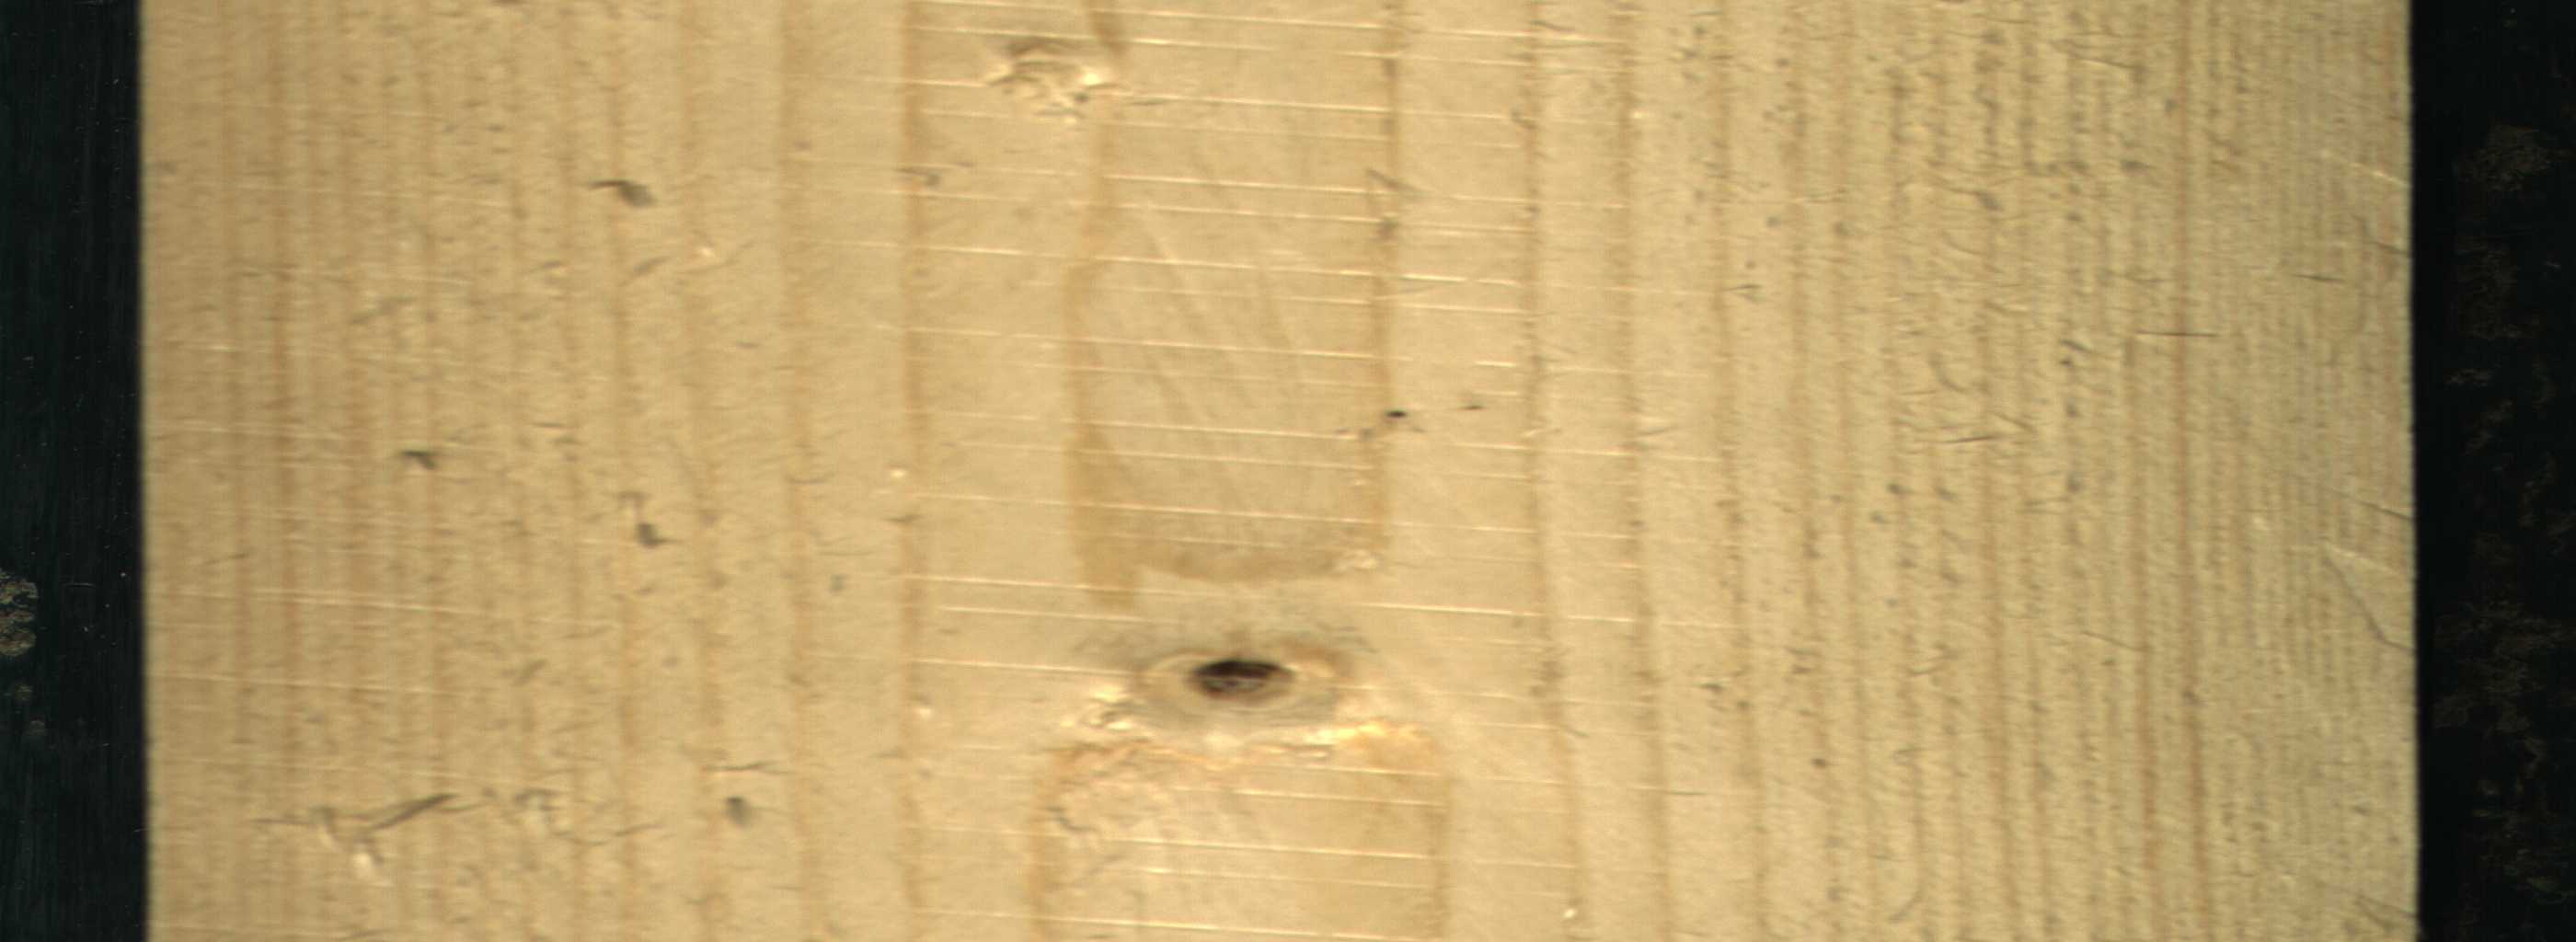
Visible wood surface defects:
Dead_Knot